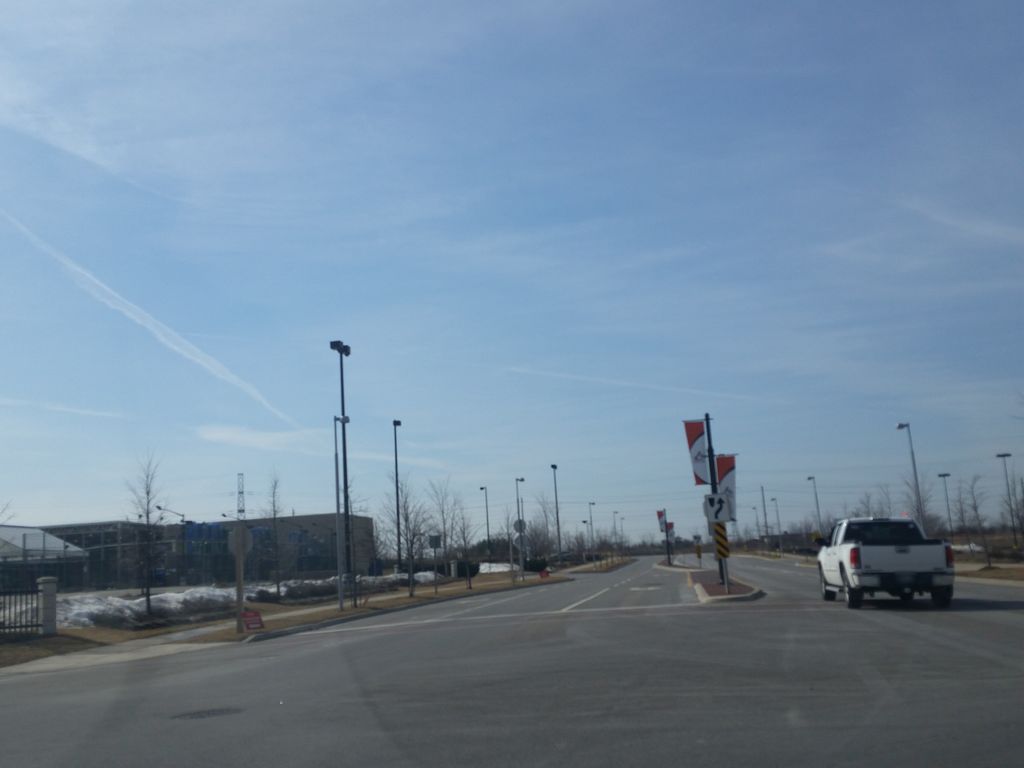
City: toronto